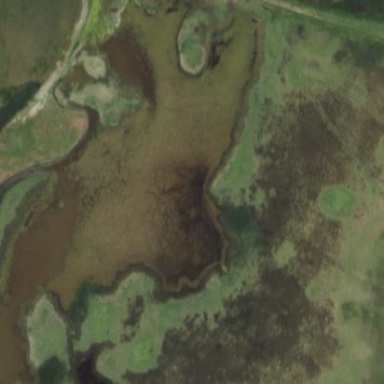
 possibly due to poor drainage or abundance of rainwater or melted snow."